Question: I was trying to scroll 8*8 dot matrix for character 'A' left to right but I am stuck at something. The MDA-8086 trainer kit is not currently available to me. As a result, I am unable to run the code to inspect what is actually happening there.
The code is here.
'''
#include "mde8086.h"
/* Output Font 'A' Left to Right*/
int font1[8] = { 0xff, 0xff, 0xff, 0xff, 0xff, 0xff, 0xff, 0xff };
int font2[8] = { 0xc0, 0xff, 0xff, 0xff, 0xff, 0xff, 0xff, 0xff };
int font3[8] = { 0xb7, 0xc0, 0xff, 0xff, 0xff, 0xff, 0xff, 0xff };
int font4[8] = { 0x77, 0xb7, 0xc0, 0xff, 0xff, 0xff, 0xff, 0xff };
int font5[8] = { 0x77, 0x77, 0xb7, 0xc0, 0xff, 0xff, 0xff, 0xff };
int font6[8] = { 0xb7, 0x77, 0x77, 0xb7, 0xc0, 0xff, 0xff, 0xff };
int font7[8] = { 0xc0, 0xb7, 0x77, 0x77, 0xb7, 0xc0, 0xff, 0xff };
int font8[8] = { 0xff, 0xc0, 0xb7, 0x77, 0x77, 0xb7, 0xc0, 0xff };
void wait(long del)
{
while( del-- );
}
void display( int *data1 )
{
int *data;
int common, i, k;
for( k = 0; k != 20; k++ )
{
common = 0x01;
data = data1;
for( i = 0; i != 8; i++ )
{
outportb( PPI2_C, common );
outportb( PPI2_B, *data );
wait(120);
data++;
common = common << 1;
}
}
}
void main(void)
{
outportb( PPI2_CR, 0x80 );
outportb( PPI2_A, 0xff );
do
{
display(font1);
display(font2);
display(font3);
display(font4);
display(font5);
display(font6);
display(font7);
display(font8);
display(font8);
display(font8);
} while(1);
}
'''
On displaying just 'A' without scrolling from left to right, this loop is absent. I just want to know what is the specialty of this loop here?
The output of the above code is shown in the figure below.

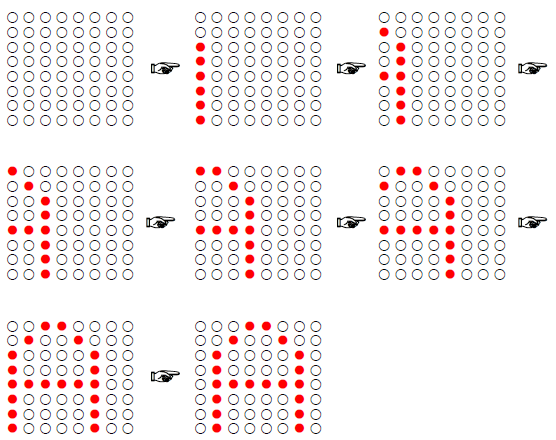
Answer: The 8x8 dot matrix can only ever show 8 lit LEDs, one vertical column.
(Actually it could show all identical columns at the same time, using more than one set bit inside 'common', but that would make for complex code and not help in the long run.)
To show one letter, you have to show the eight colums one by one, each time waiting a little ('wait(120)'). That makes one character, using 1 font, but only for a very short time. The 8 waits seem to be "in parallel" because of the speed with which that happens.
This is the inner loop.
To give a human time to actually see the character, that is done 20 times.
It is not possible to simply wait again, because that would mean only seeing the last column for a humanly perceivable time.
This is the outer loop.
The scrolling is done without loop, by the many lines with different fonts inside 'main()'.
The loop inside 'main()' just repeats this.